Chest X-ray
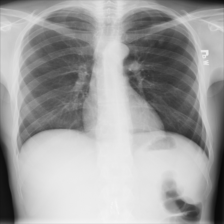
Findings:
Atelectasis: negative
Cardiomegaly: negative
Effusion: negative
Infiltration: negative
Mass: negative
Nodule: negative
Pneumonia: negative
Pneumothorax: negative
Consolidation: negative
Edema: negative
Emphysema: negative
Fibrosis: negative
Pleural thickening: negative
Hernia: negative